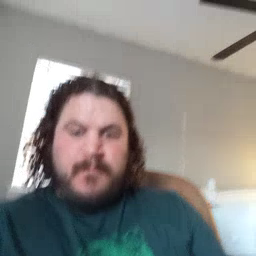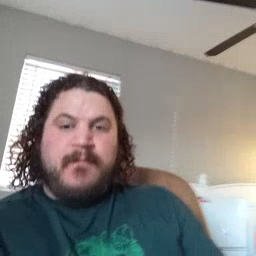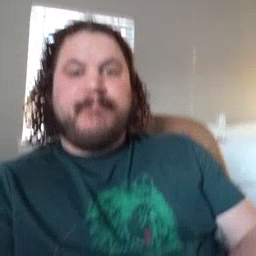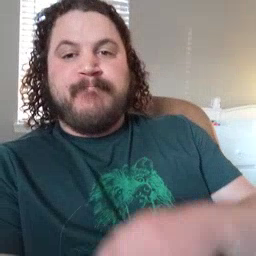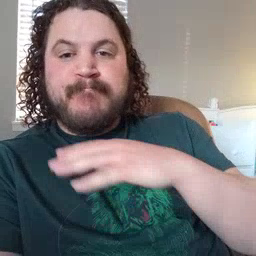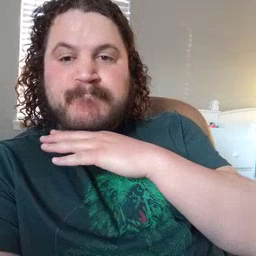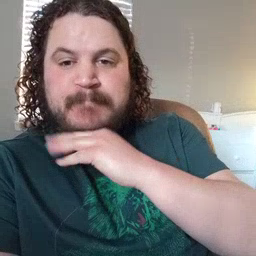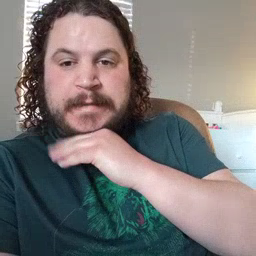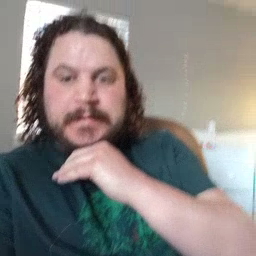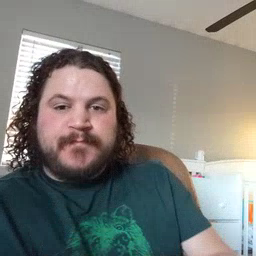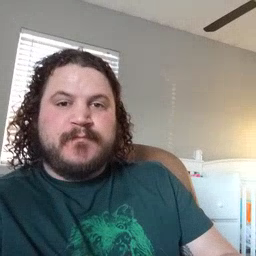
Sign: pig